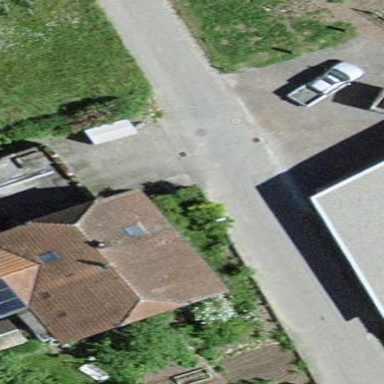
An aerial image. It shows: Residential building with maroon half-hipped roof.